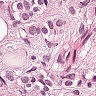
Metastatic tissue present: yes